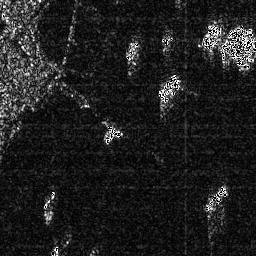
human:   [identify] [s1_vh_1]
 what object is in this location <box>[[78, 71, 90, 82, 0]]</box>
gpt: <ref>1 medium ship at the bottom right</ref>